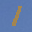
Label: 1